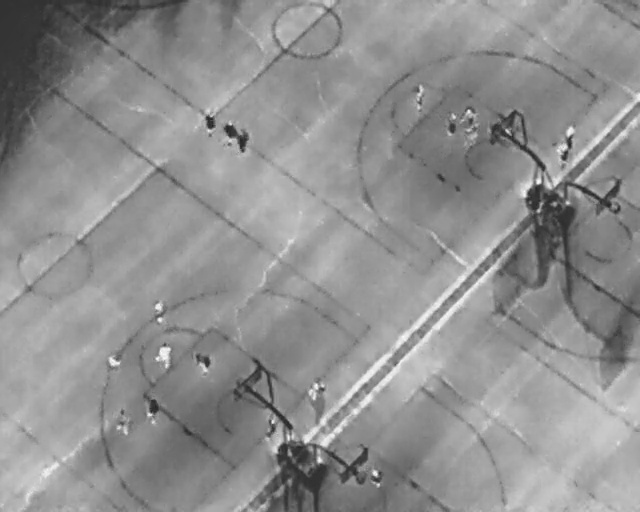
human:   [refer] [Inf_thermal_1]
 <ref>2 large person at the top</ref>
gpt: <box>[[30, 22, 35, 25, 2], [33, 24, 37, 27, 2]]</box>

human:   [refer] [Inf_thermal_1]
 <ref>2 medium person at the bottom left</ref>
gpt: <box>[[16, 68, 18, 72, 2], [17, 81, 21, 83, 2]]</box>

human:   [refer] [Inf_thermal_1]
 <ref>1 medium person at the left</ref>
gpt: <box>[[22, 60, 26, 62, 2]]</box>

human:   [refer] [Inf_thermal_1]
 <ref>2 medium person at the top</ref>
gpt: <box>[[35, 26, 40, 28, 2], [62, 18, 67, 19, 2]]</box>

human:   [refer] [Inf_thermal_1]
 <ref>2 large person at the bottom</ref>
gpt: <box>[[29, 68, 33, 72, 2], [47, 74, 51, 77, 2]]</box>

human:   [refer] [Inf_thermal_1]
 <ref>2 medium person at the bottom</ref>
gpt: <box>[[57, 92, 60, 94, 2], [40, 82, 43, 84, 2]]</box>

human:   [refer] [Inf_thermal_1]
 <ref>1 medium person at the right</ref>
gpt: <box>[[85, 29, 89, 31, 2]]</box>

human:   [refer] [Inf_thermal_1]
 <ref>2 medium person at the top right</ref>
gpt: <box>[[68, 23, 72, 25, 2], [87, 25, 90, 27, 2]]</box>